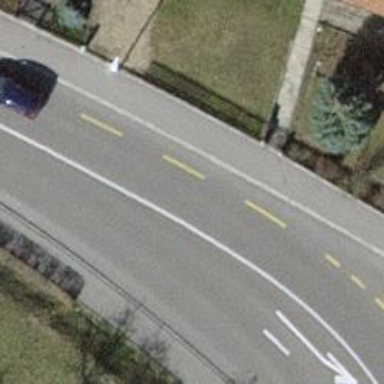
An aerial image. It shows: Tertiary road with asphalt surface. There is cycle lane on the left side of the road.